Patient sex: M
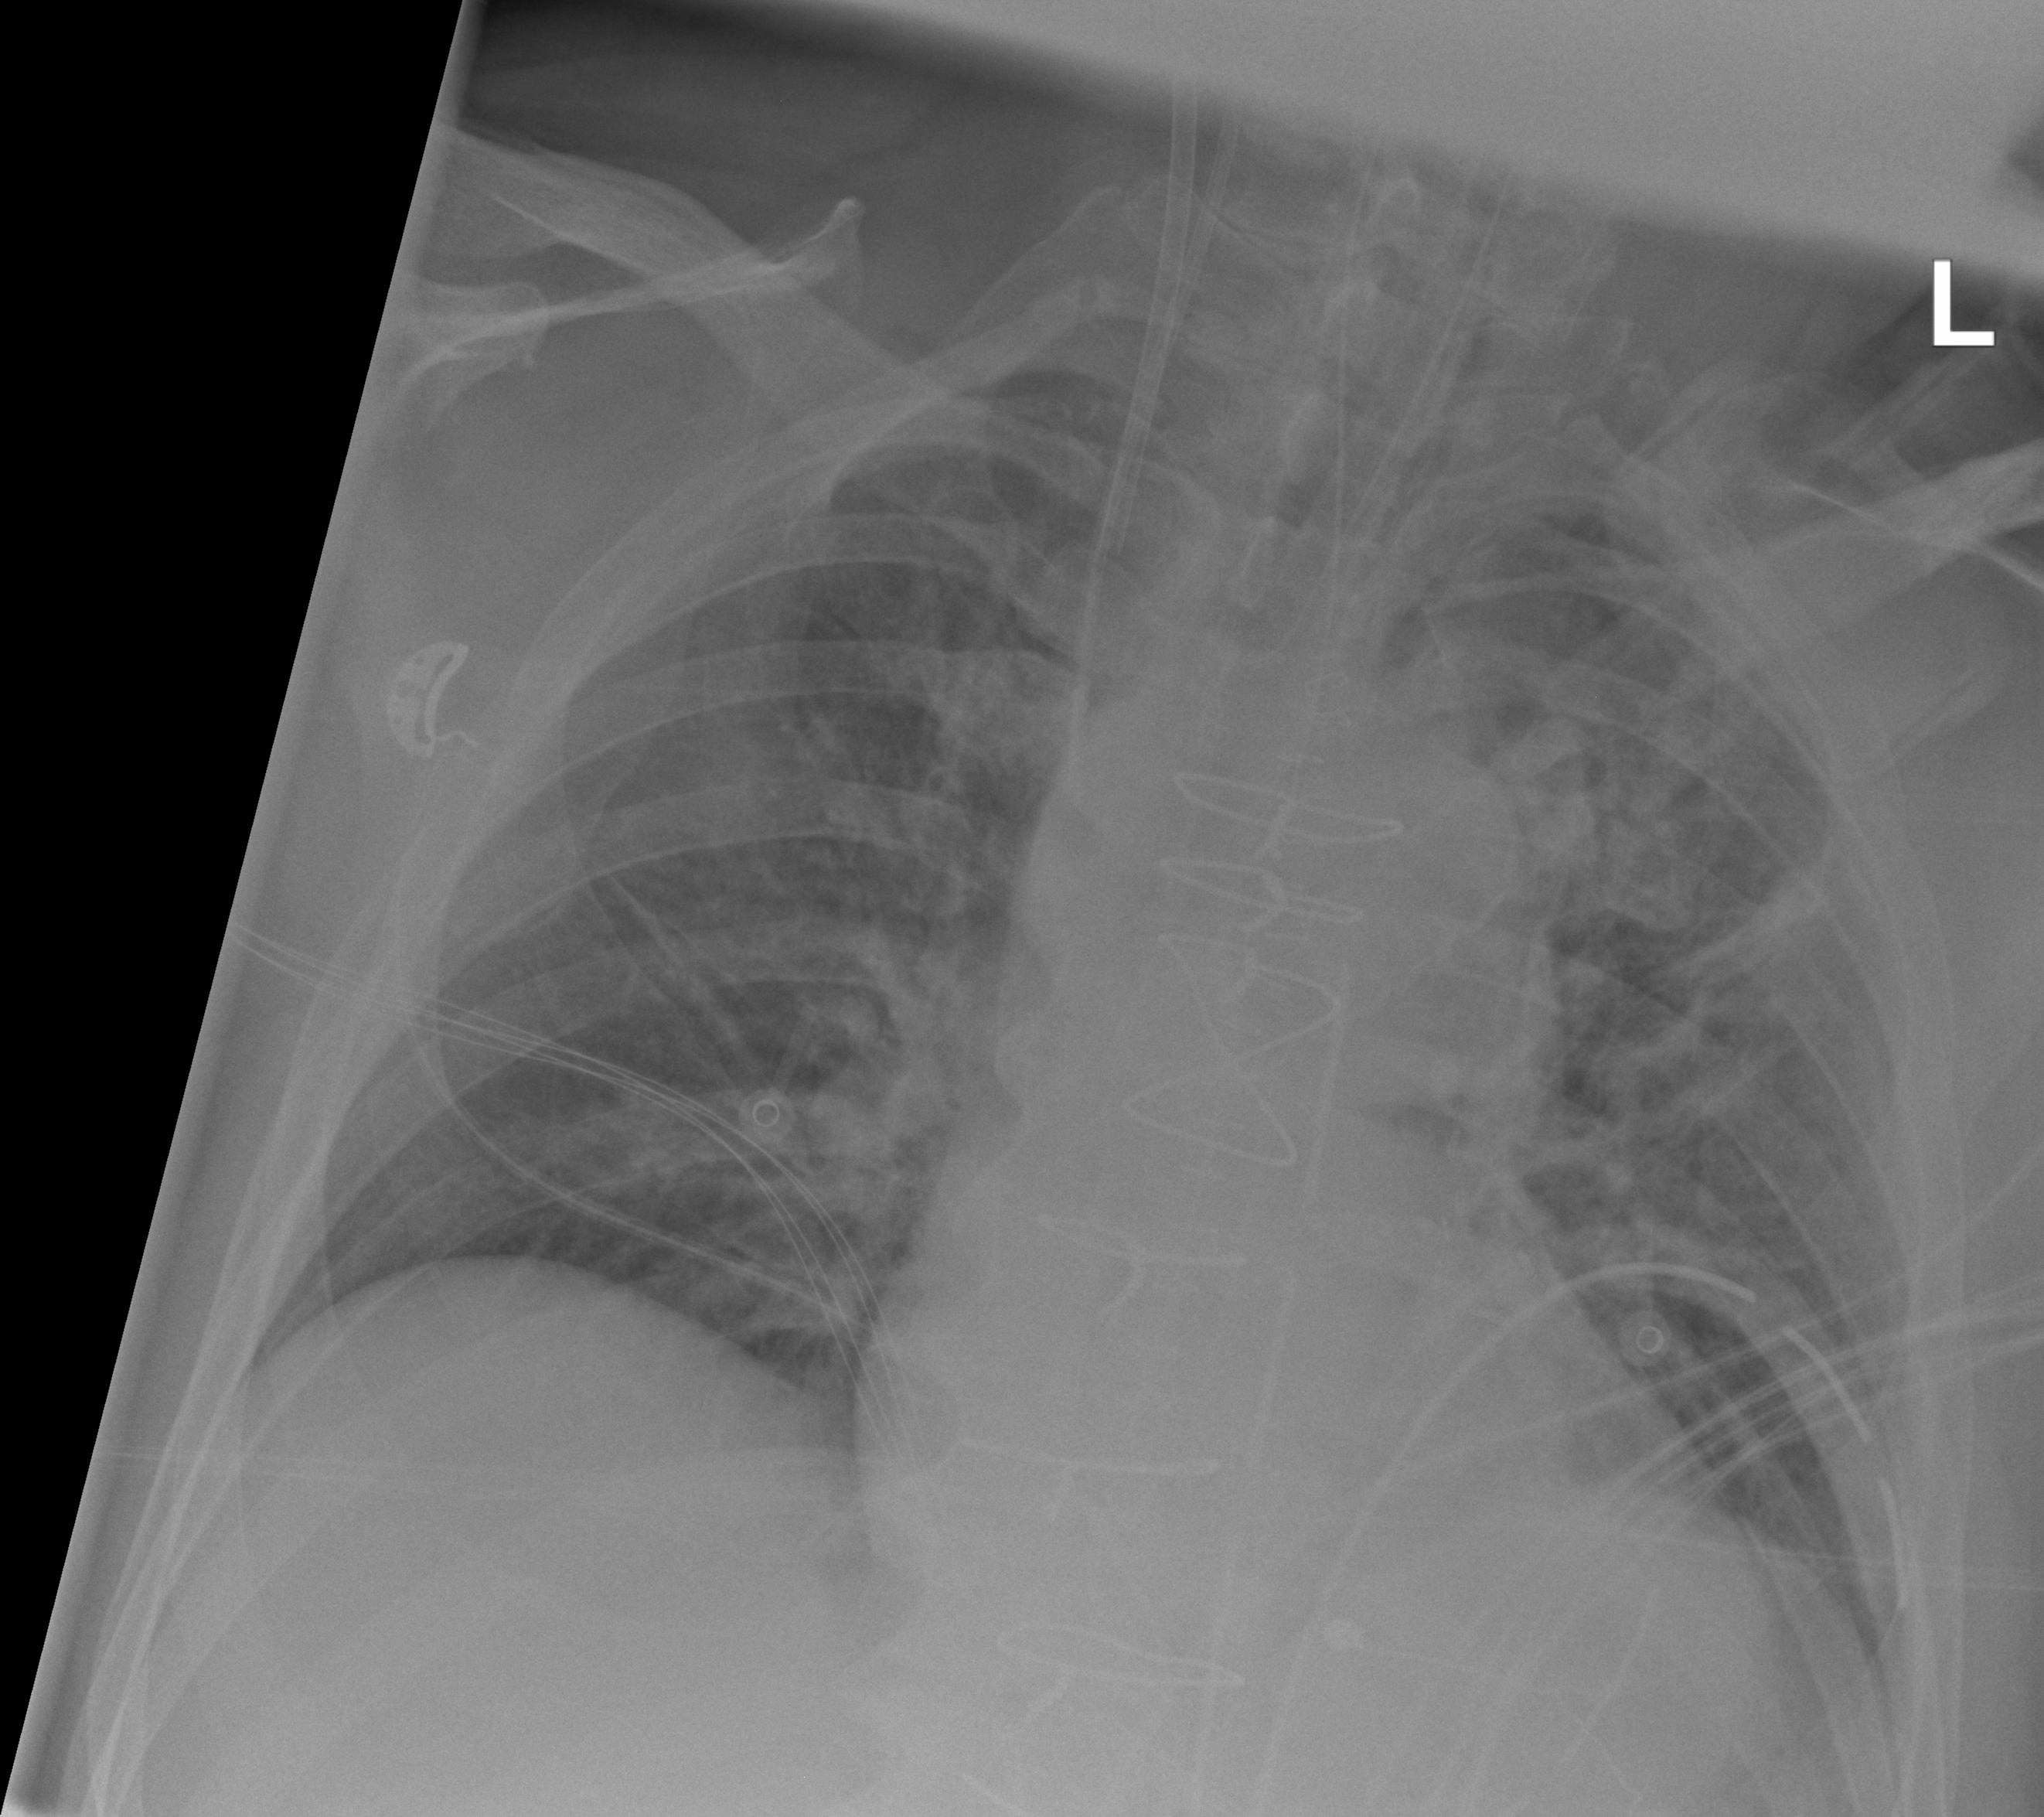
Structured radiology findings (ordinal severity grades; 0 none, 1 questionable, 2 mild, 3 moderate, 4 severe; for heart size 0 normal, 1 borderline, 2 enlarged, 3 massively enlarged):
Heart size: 1
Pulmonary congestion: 2
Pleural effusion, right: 0
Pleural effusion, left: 0
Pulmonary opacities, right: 0
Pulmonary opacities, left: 0
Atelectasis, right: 0
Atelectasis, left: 0